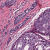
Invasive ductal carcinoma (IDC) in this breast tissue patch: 1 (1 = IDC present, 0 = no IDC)